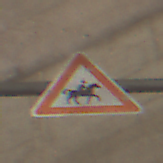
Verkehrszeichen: ReiterLinks
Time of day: Midday
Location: Roofed (Tunnel)
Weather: NotSpecified
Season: NotSpecified
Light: Natural